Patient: sex F, age 31
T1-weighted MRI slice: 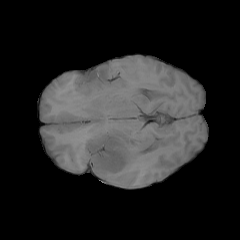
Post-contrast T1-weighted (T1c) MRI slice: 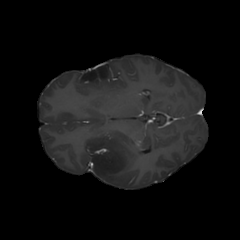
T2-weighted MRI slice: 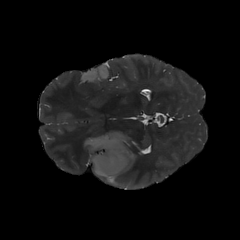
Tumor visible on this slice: yes
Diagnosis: Astrocytoma, IDH-mutant
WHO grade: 2